Question: Currently I have two edit-text,suppose I want to make validation for empty edittext check.What is better way for runtime validation.
My code is;
'''
final EditText ev1 = (EditText) findViewById(R.id.editText1);
final EditText ev2 = (EditText) findViewById(R.id.editText2);
ev1.setOnFocusChangeListener(new OnFocusChangeListener() {
@Override
public void onFocusChange(View rv, boolean hasFocus) {
if(!hasFocus && ev1.getText().length()==0)
{
ev1.requestFocus();
ev2.clearFocus();
}
}
});
'''
In this onclick of second editText it clears the focus of second EditText when First Edittext is empty,but keyboard entries always done in Second Text,and we can never get focus in First Text.
Please don't suggest different different focus listener for different EditText as this editText may be added dynamically too.

More CLEARLY:Just simple thing to validate ev1 before losing focus,not allow other views to get focus until any character is entered in it.
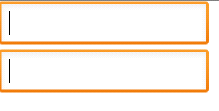
Answer: '''
final EditText ev1 = (EditText) findViewById(R.id.editText1);
final EditText ev2 = (EditText) findViewById(R.id.editText2);
ev1.setOnFocusChangeListener(new OnFocusChangeListener() {
@Override
public void onFocusChange(View rv, boolean hasFocus) {
if(!hasFocus && ev1.getText().length()==0)
{
new Handler().postDelayed(new Runnable() {
@Override
public void run() {
ev2.clearFocus();
ev1.requestFocus();
}
}, 100);
}
}
});
'''